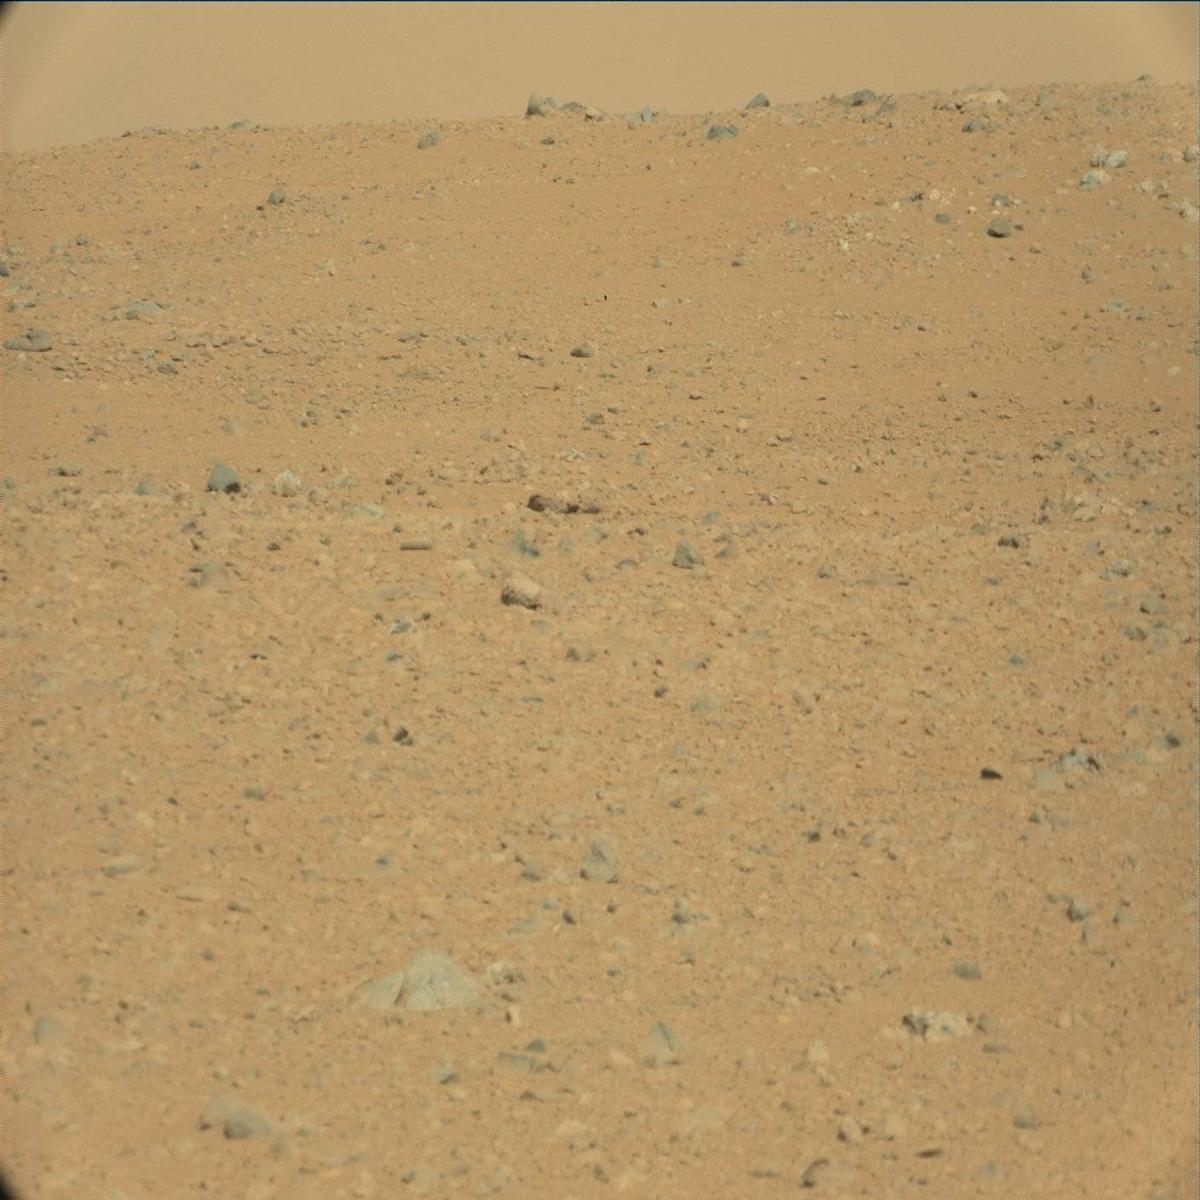
Terrain classes present: Bedrock, Ridge, Sand / Soil